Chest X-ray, PA view. Patient: 43 years old, sex F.
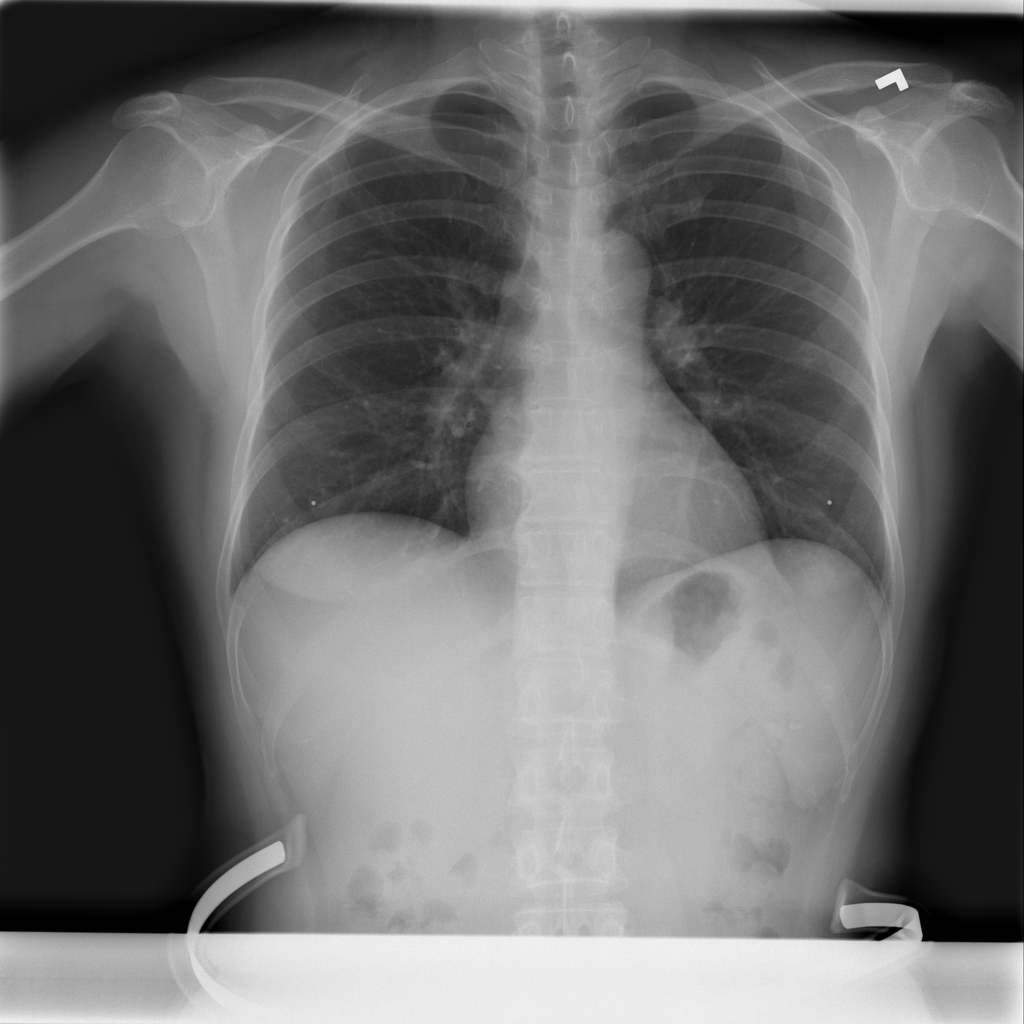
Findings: No Finding